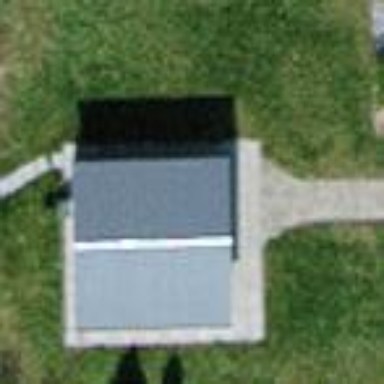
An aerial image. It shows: Shed.